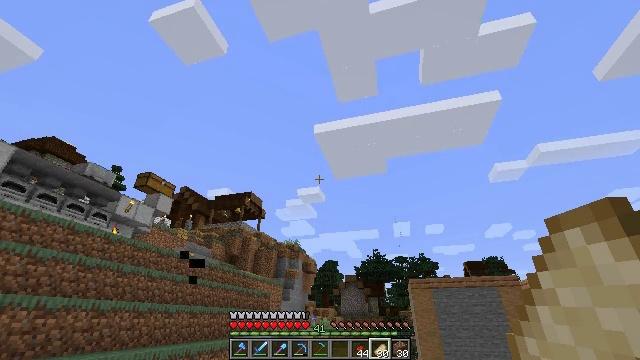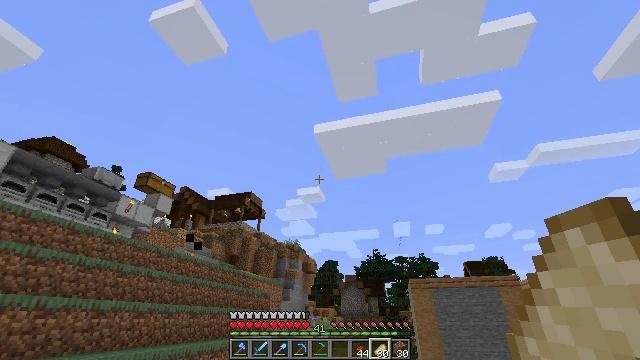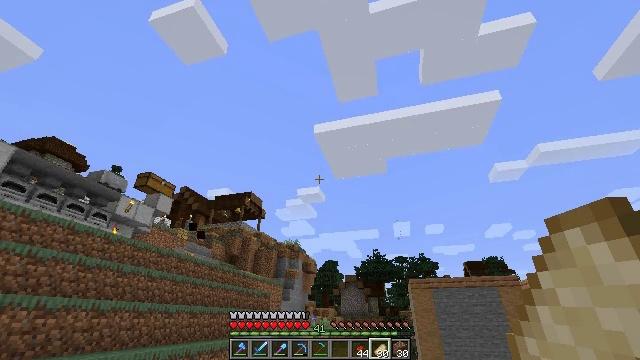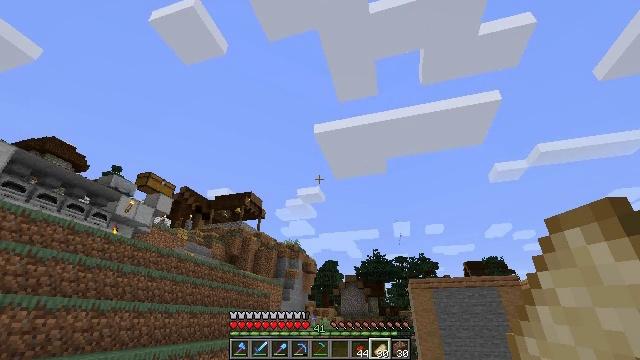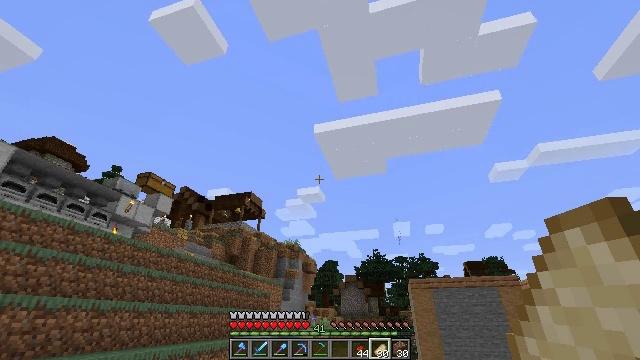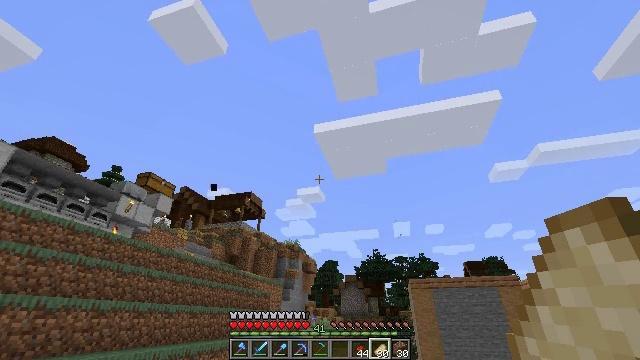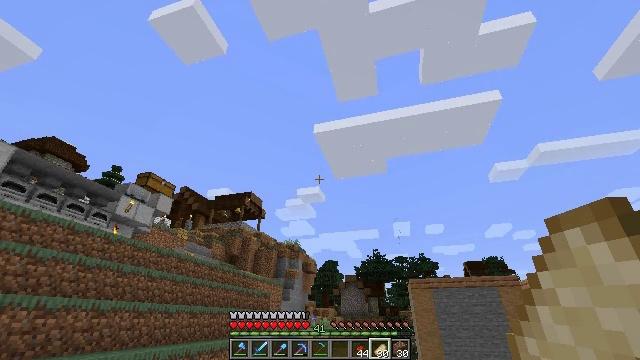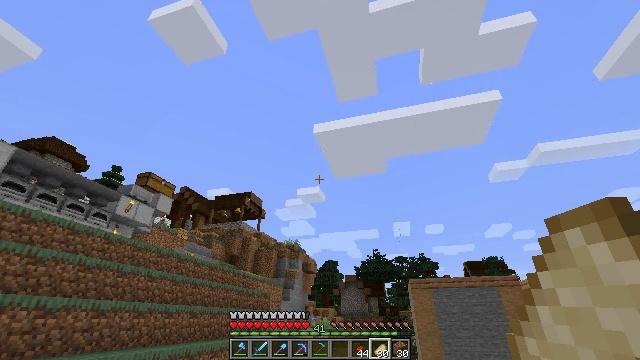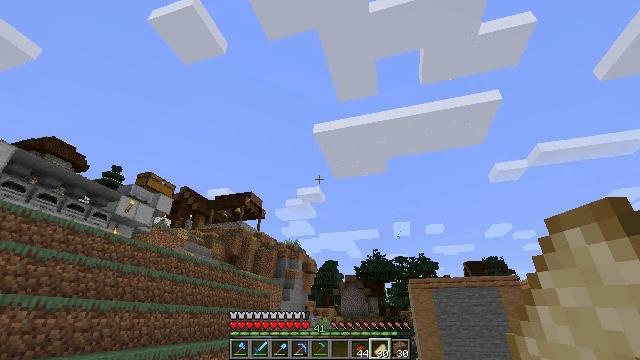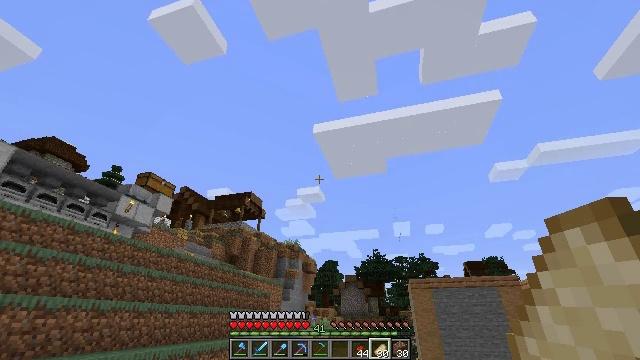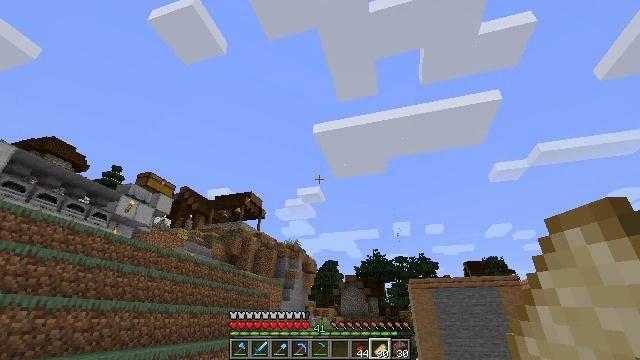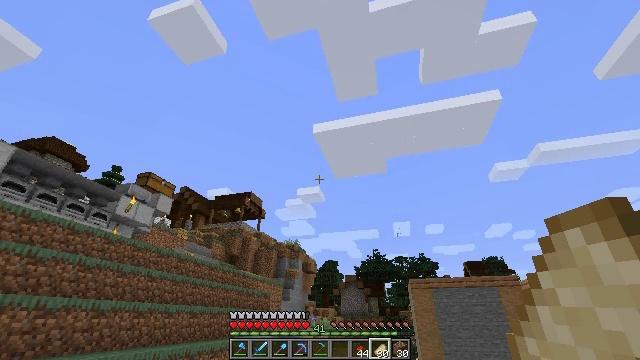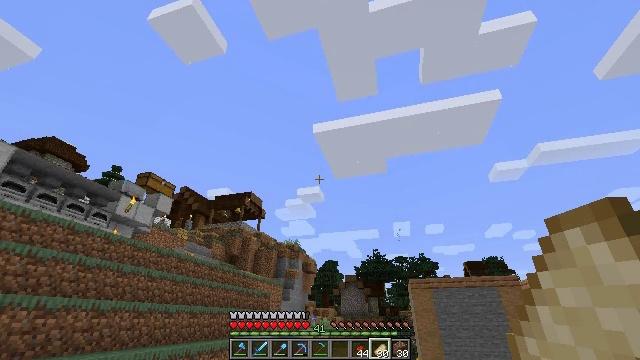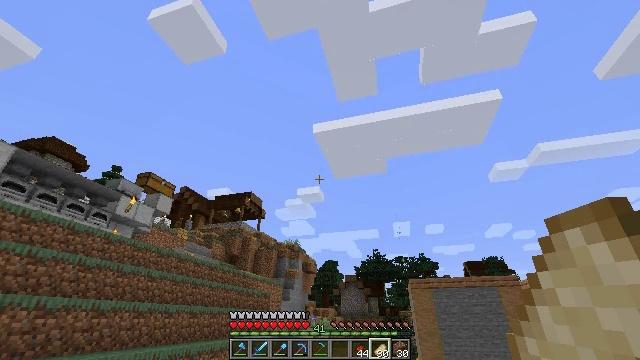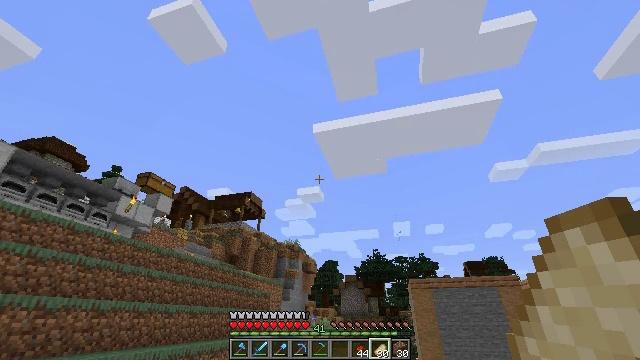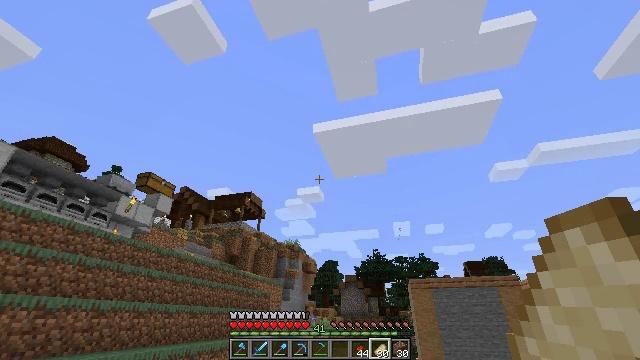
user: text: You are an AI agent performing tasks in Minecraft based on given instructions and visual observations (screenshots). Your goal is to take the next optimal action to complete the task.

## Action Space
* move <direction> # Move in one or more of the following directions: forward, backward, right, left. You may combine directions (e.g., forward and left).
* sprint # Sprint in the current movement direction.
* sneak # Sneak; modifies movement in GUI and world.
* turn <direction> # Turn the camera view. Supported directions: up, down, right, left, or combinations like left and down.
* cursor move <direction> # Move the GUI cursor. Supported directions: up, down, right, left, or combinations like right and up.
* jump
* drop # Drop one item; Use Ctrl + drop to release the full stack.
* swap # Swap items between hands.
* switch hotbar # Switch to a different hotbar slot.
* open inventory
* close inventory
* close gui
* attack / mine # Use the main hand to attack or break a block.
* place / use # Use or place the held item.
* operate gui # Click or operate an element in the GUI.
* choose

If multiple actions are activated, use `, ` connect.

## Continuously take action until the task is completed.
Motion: motion action
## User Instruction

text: Turn kelp into a dried kelp block at the crafting table.
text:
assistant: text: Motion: use / place
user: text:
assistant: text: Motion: use / place
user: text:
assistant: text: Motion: use / place
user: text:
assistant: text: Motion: use / place
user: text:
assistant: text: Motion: use / place
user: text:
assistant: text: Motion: use / place
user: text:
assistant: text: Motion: use / place
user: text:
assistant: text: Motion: use / place
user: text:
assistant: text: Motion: use / place
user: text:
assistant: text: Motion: use / place
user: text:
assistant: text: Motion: use / place
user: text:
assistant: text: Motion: use / place
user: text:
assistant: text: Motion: use / place
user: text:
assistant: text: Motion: use / place
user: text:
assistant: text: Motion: use / place
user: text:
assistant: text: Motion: use / place
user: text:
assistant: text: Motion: use / place
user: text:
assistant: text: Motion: use / place
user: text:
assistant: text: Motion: use / place
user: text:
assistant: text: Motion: use / place
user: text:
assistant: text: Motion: use / place
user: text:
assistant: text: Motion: use / place
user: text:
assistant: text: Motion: use / place
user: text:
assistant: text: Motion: use / place
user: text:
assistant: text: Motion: use / place
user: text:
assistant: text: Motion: use / place
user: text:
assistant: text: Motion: use / place
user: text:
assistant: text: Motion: use / place
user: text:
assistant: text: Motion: use / place
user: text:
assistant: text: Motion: no_op